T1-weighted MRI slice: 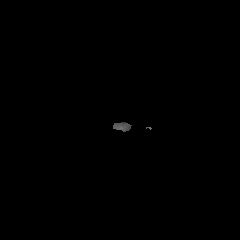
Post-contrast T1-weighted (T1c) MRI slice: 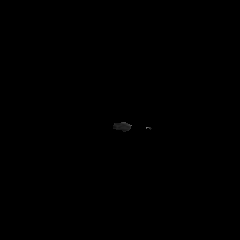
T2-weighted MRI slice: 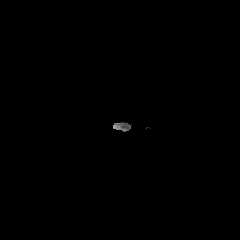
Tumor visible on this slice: no